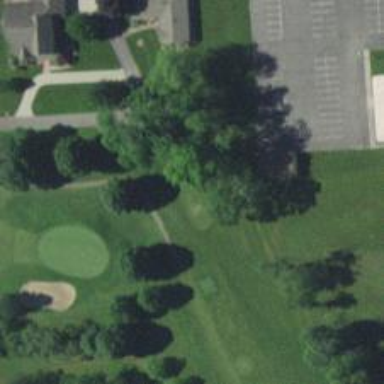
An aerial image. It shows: Golf tee.